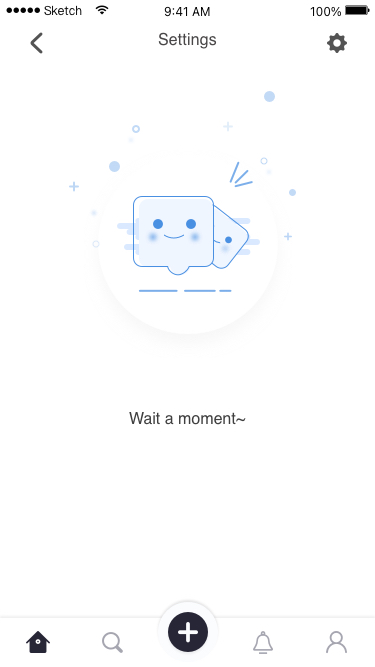
Text in this UI design:
Wait a moment~
Settings
100%
9:41 AM
Sketch